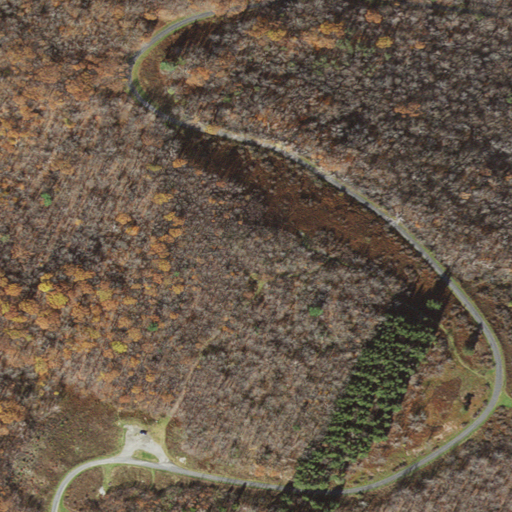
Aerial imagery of mountain in Massachusetts named Berry Hill containing deciduous forest, open development, and mixed forest